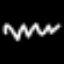
Label: squiggle